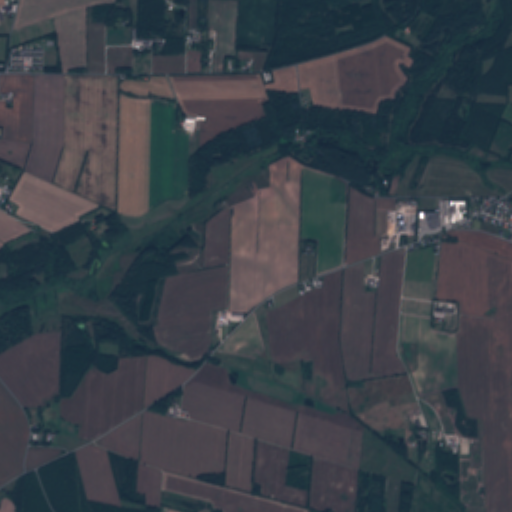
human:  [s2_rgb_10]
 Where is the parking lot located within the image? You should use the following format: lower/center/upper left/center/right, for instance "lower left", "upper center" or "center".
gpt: The parking lot is located in the upper left of the image.
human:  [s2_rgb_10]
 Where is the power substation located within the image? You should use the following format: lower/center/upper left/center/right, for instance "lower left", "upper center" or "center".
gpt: The power substation is located in the upper center of the image.
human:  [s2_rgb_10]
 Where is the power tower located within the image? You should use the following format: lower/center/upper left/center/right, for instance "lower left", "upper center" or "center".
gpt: The power tower is located in the upper right of the image.
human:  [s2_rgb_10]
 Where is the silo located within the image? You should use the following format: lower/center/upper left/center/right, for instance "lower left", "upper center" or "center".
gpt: The silo is located in the upper center of the image.
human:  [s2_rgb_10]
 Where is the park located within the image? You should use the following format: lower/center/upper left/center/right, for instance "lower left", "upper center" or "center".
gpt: There is no park in the image.